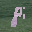
Label: 8